Interaction volume radius: 5 \u00c5
Interaction volume height: 15 \u00c5
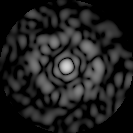
Disorder parameter: 0.813